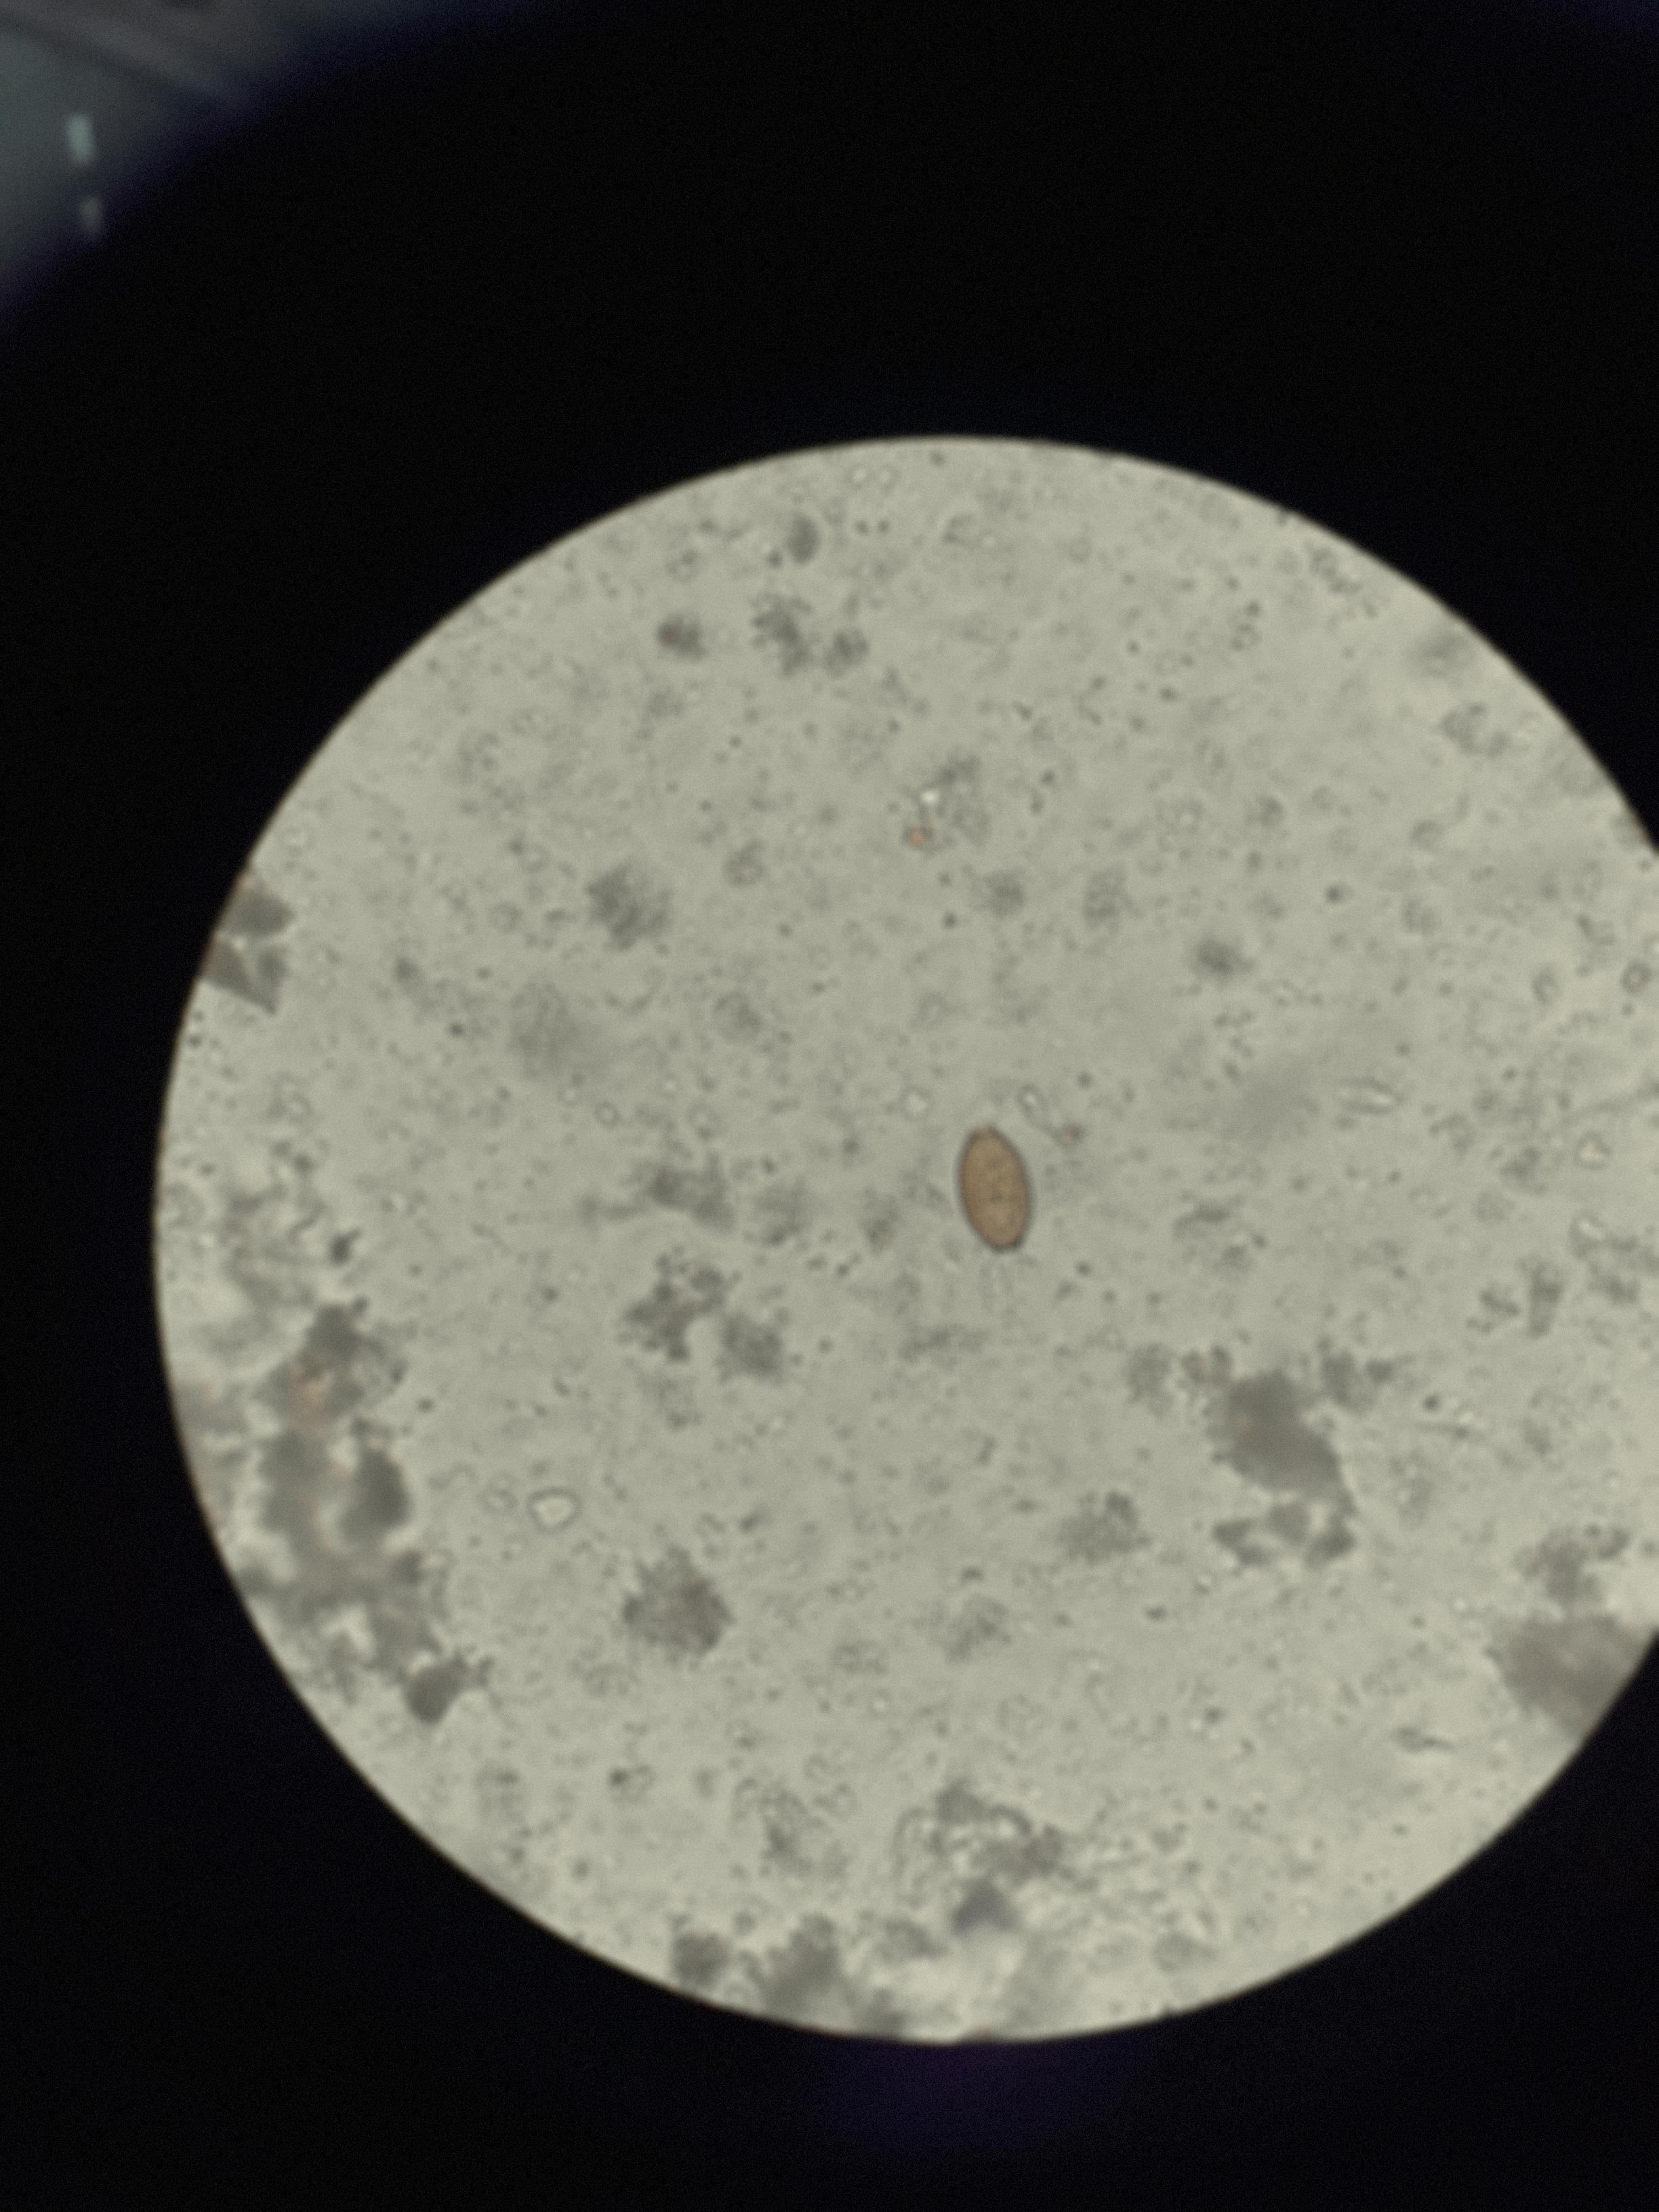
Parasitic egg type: Trichuris trichiura